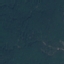
Land use / land cover class: Forest